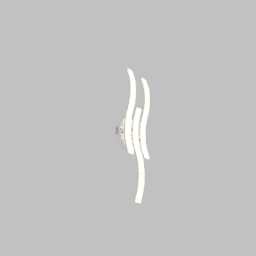
Label: lighting